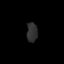
Tissue: skin
Cell type: Epithelial cells
Senescence score: 0.2389
Nuclear area (px): 203
Mean DAPI intensity: 47.374